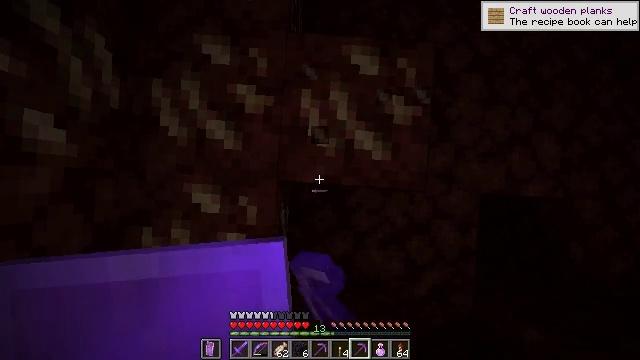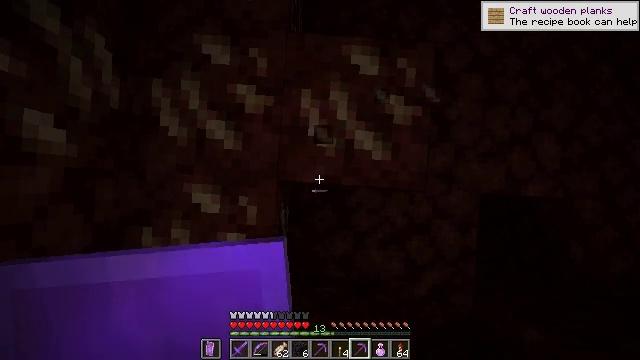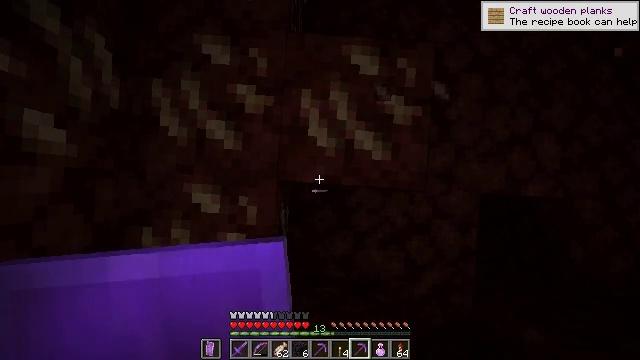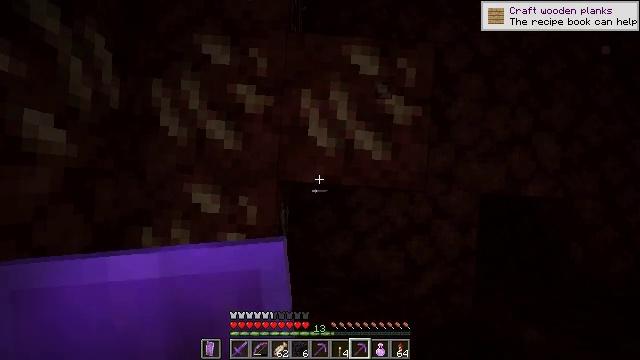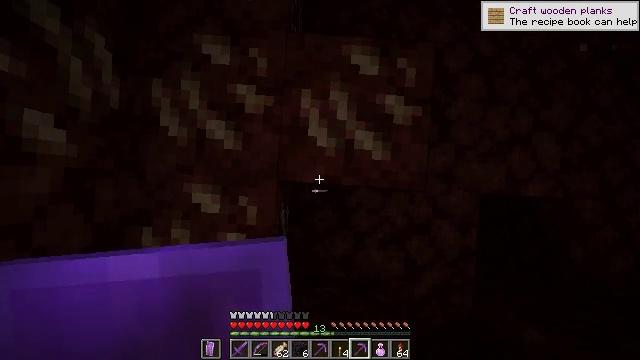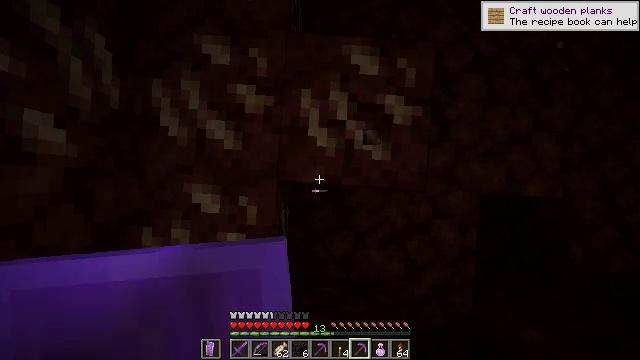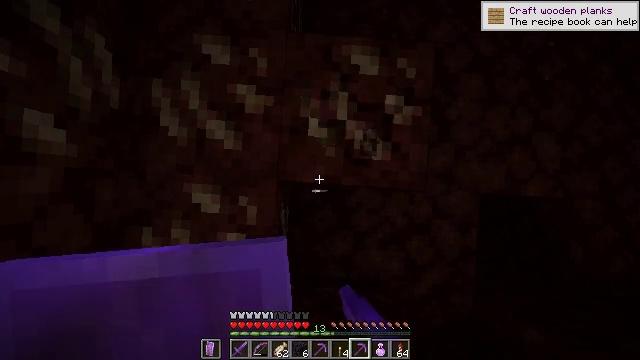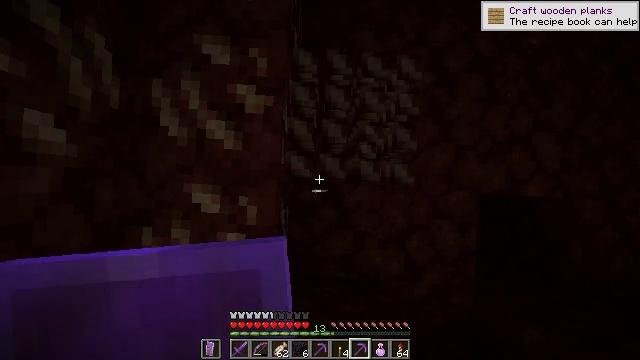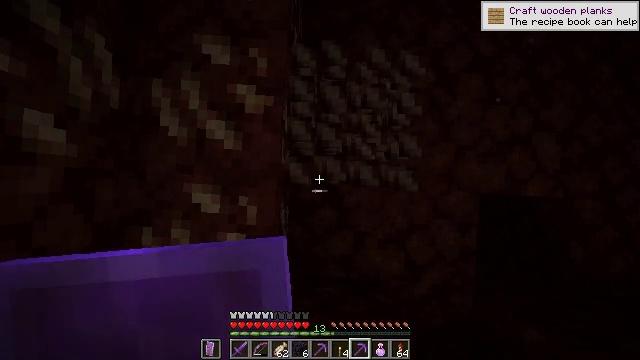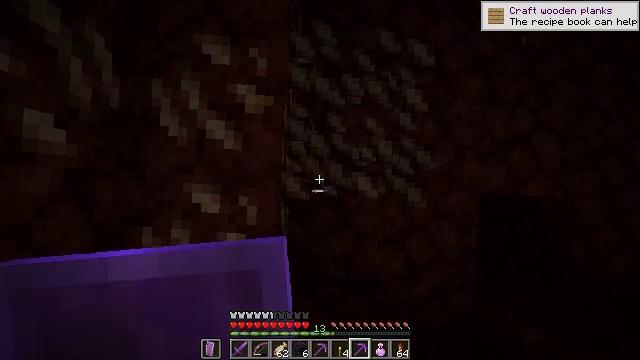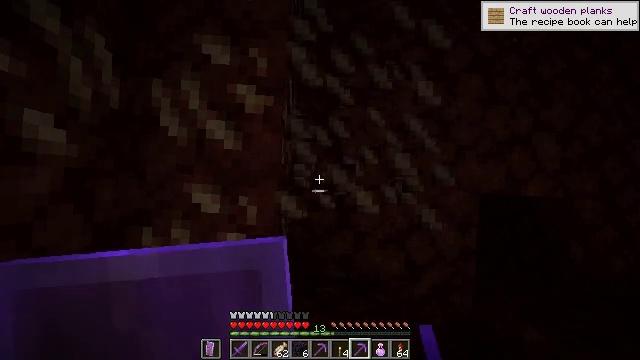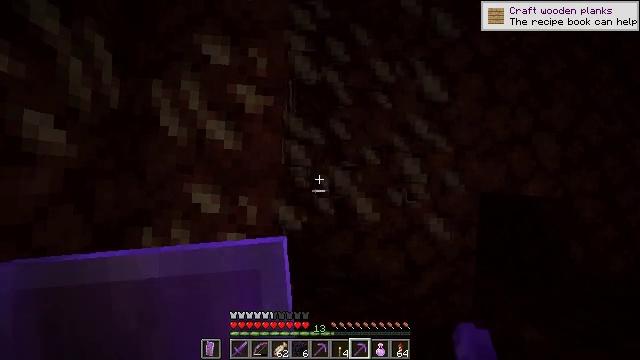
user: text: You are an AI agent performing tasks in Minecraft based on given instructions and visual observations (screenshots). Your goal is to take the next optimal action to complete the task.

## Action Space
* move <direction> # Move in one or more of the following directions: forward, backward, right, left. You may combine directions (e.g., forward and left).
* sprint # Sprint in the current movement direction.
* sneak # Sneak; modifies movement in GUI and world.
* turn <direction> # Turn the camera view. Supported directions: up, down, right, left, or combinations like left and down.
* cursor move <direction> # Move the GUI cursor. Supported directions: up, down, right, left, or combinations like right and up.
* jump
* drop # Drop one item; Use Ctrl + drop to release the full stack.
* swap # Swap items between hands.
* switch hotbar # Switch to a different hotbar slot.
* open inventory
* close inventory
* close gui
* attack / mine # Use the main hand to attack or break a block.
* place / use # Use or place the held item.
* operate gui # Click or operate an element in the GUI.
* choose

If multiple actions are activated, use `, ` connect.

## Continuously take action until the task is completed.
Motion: motion action
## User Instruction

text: Dig up the nether quartz ore.
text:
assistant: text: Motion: sneak
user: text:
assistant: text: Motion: sneak
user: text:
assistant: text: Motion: sneak
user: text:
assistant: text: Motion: sneak
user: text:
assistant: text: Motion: sneak, attack / mine
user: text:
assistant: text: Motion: sneak, attack / mine
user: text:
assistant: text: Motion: sneak, attack / mine
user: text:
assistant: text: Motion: sneak, attack / mine
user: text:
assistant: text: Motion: sneak
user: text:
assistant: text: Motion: sneak
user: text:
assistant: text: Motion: sneak
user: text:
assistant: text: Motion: sneak